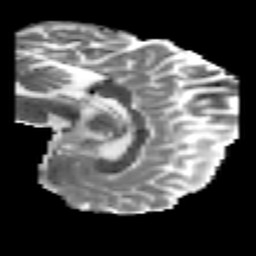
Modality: MD
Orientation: sagittal
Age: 31
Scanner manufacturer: philips
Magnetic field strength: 3 T
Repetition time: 7.766 s
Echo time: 0.1224 s